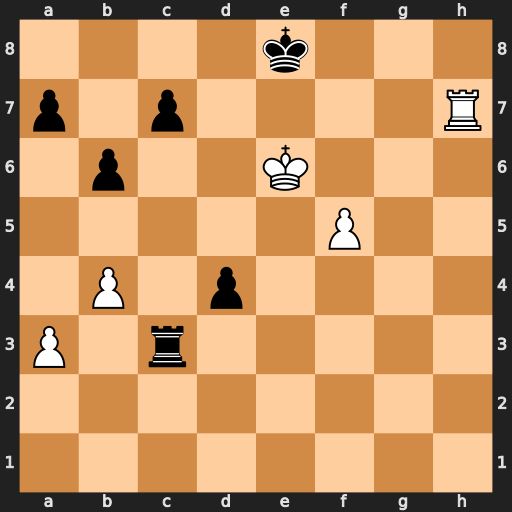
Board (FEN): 4k3/p1p4R/1p2K3/5P2/1P1p4/P1r5/8/8
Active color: w
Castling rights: -
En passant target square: -
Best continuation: Rh8#